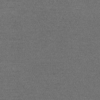
Label: dusty